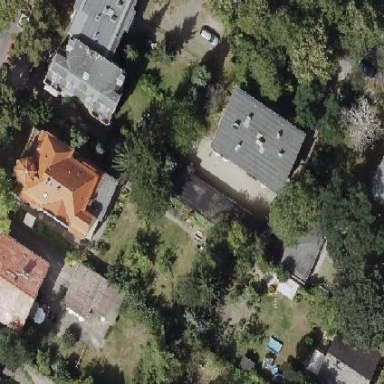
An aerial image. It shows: Group of garages.